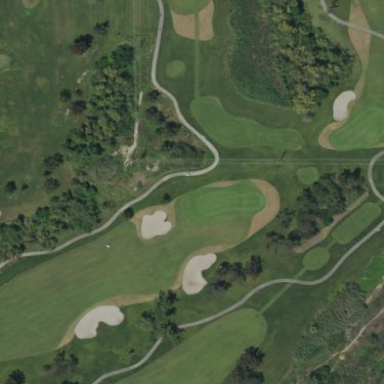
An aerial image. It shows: Grassy area designated as golf fairway.